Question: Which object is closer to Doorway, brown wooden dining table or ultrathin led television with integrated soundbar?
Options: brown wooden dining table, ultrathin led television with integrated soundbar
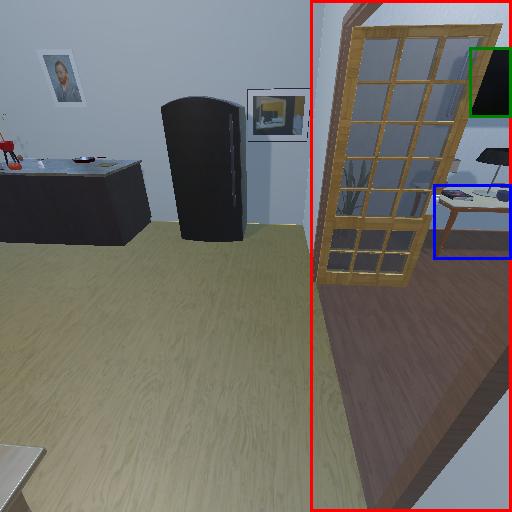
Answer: brown wooden dining table